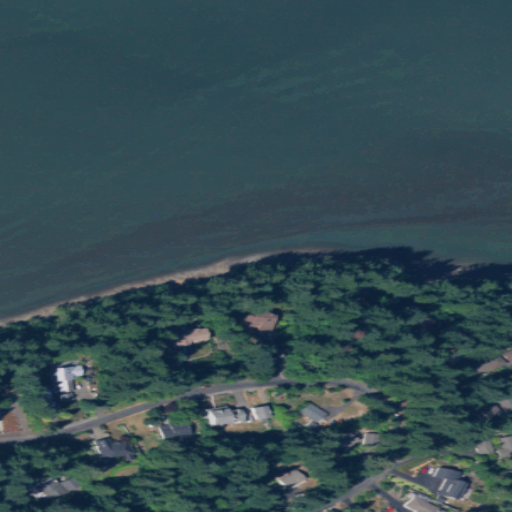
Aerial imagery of cape in Washington named Burns Point containing open water, evergreen forest, low intensity development, open development, barren land, and medium intensity development